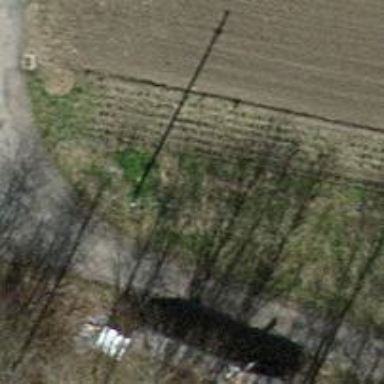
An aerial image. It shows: Power pole.